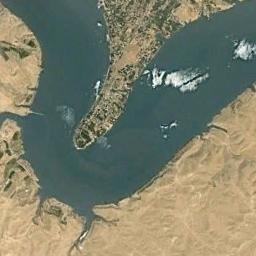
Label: river